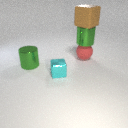
large red rubber sphere behind small cyan metal cube